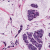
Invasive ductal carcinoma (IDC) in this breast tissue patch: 1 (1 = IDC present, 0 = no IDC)